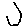
Label: hexagon